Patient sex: M
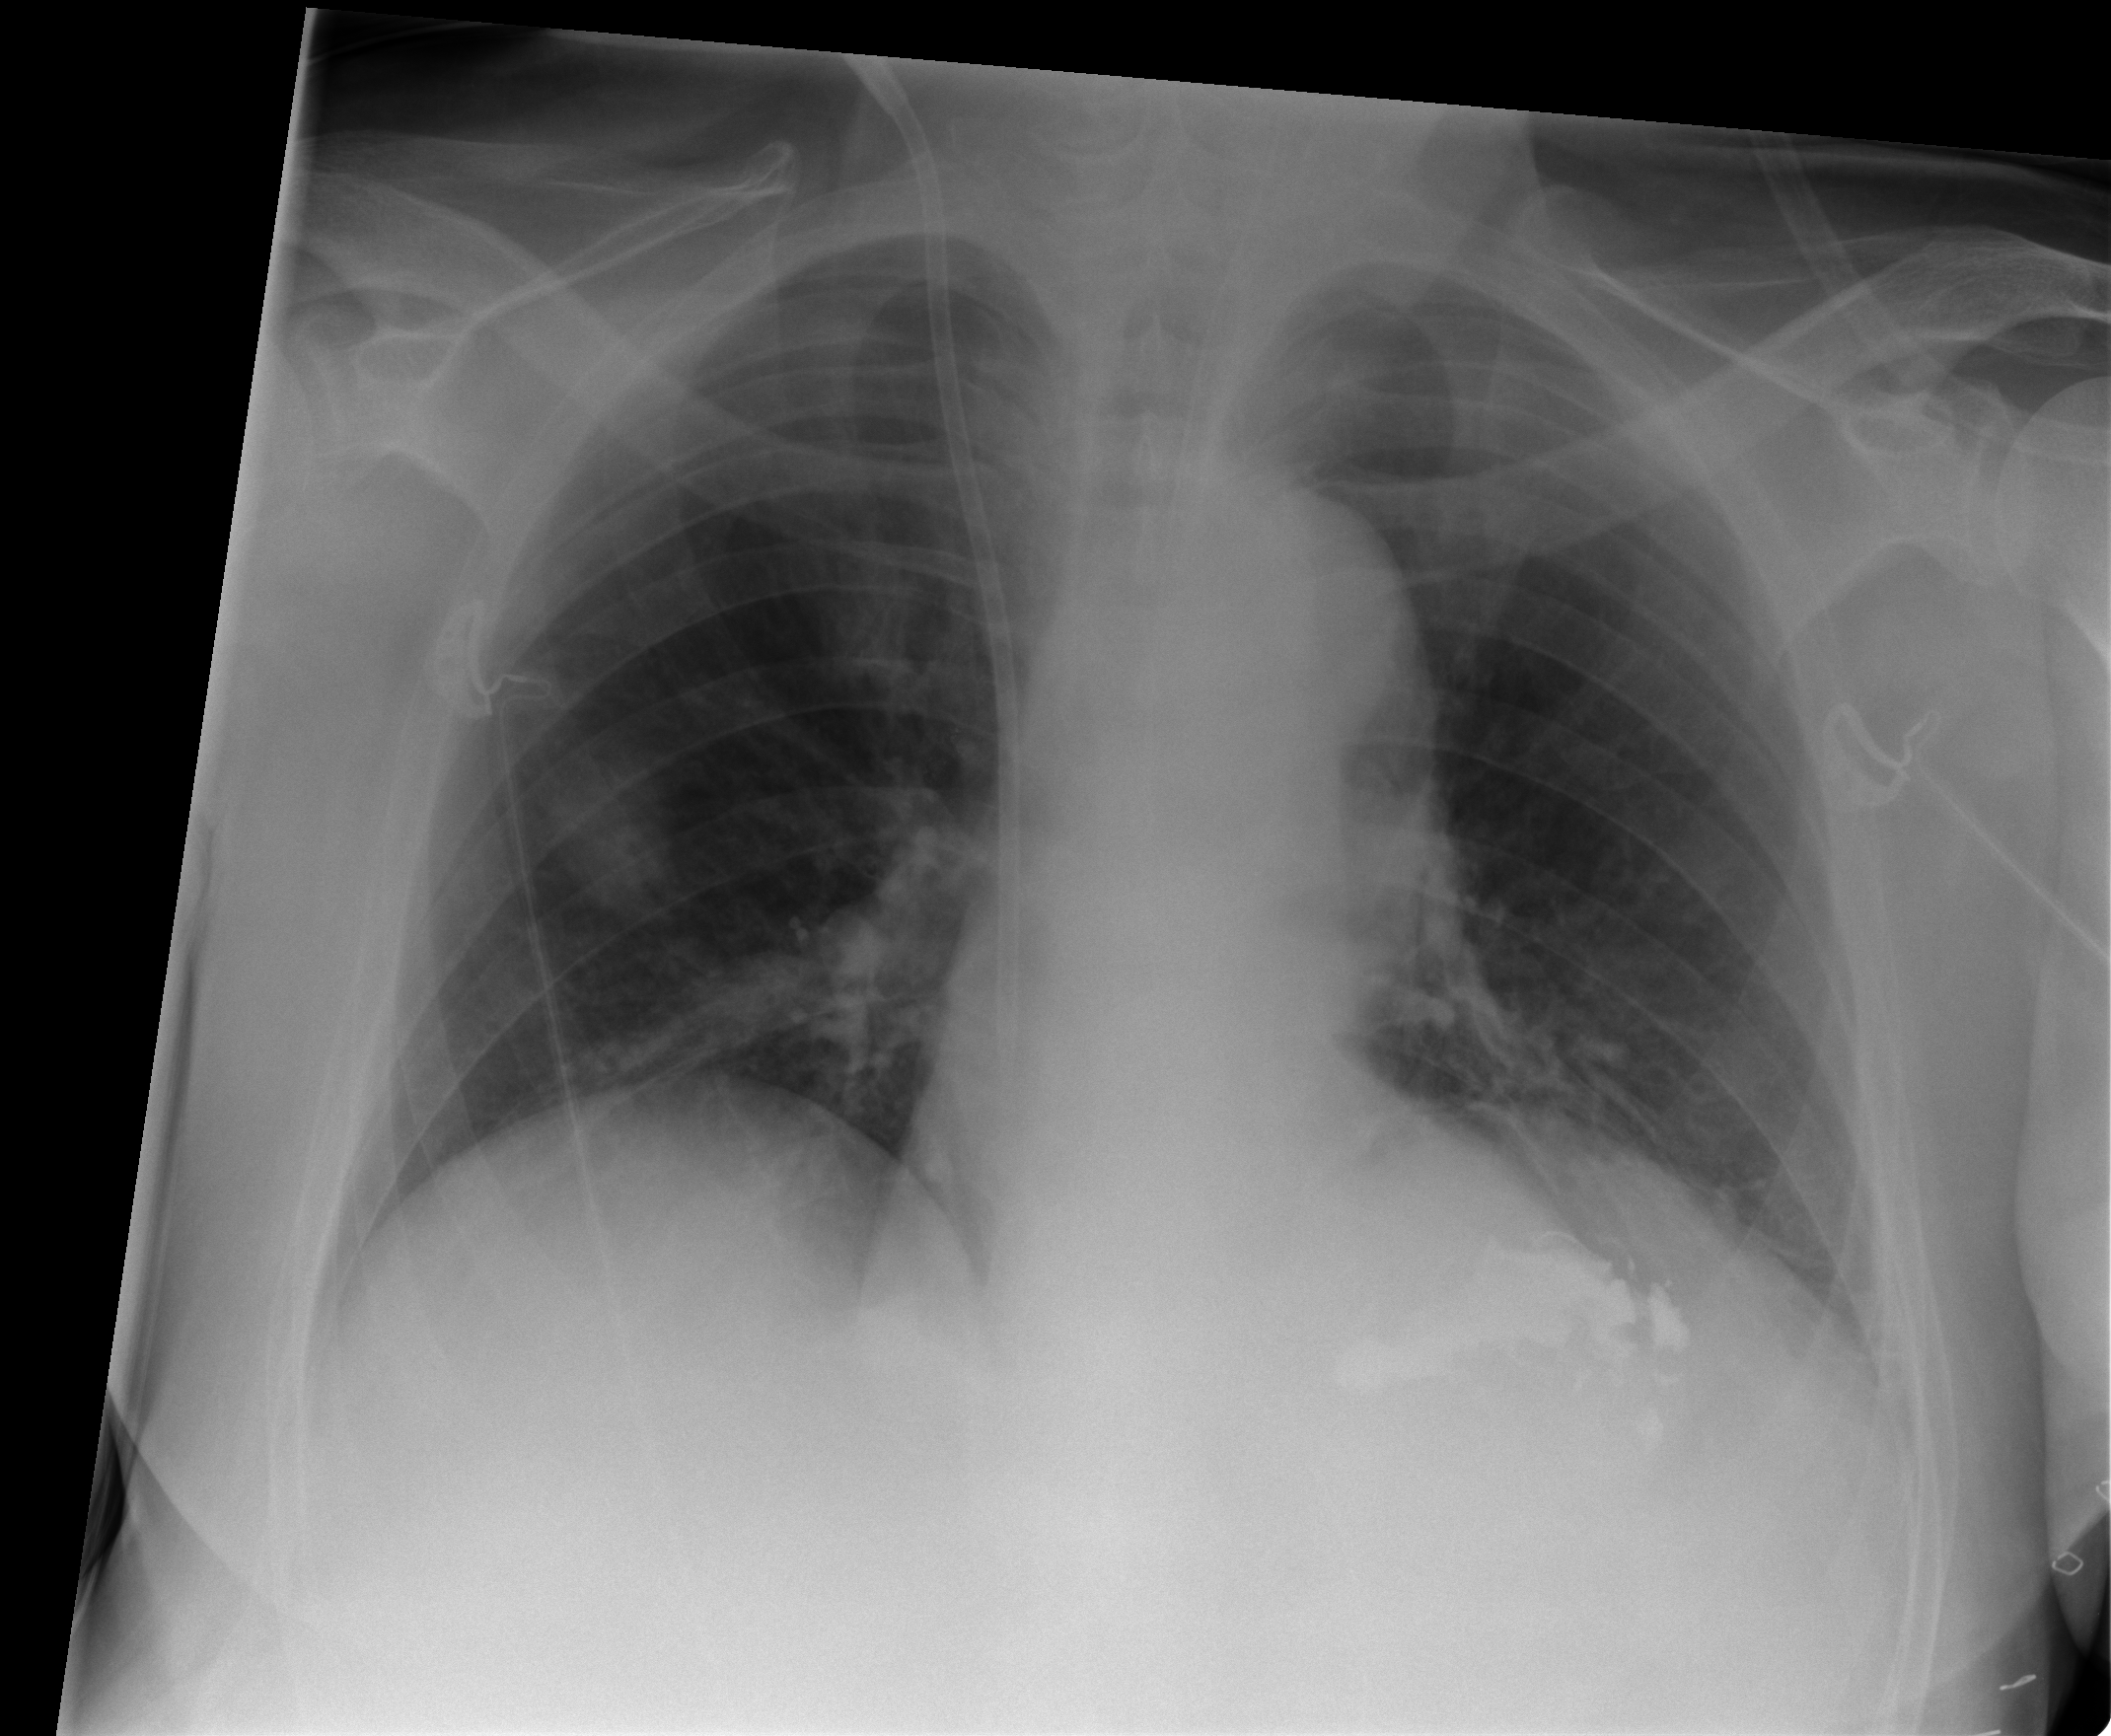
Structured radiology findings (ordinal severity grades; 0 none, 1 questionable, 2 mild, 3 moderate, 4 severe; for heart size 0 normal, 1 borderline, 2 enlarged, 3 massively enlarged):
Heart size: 2
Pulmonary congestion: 0
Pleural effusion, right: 0
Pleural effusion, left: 0
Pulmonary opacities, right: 0
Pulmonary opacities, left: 1
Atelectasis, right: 0
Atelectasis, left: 0